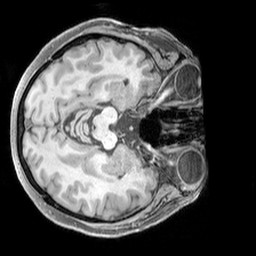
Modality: T1w
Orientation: axial
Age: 57
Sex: female
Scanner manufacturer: siemens
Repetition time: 2.3 s
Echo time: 0.00226 s